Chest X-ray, PA view. Patient: 65 years old, sex M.
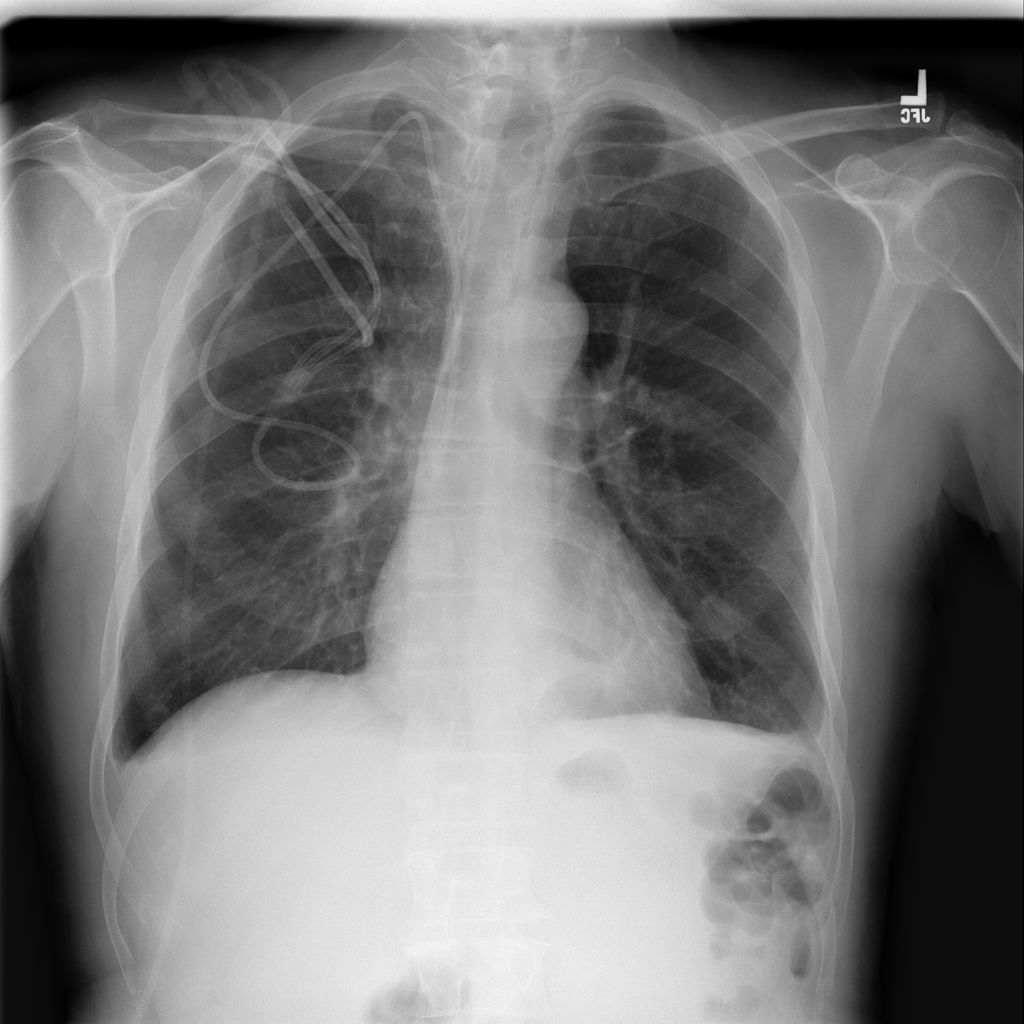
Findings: Effusion